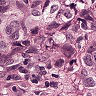
Metastatic tissue present: yes